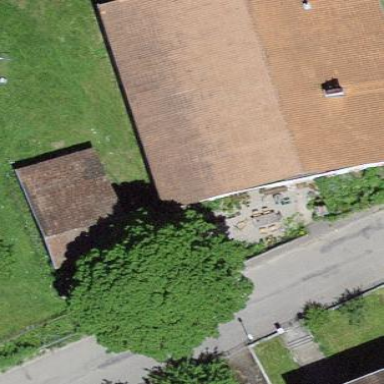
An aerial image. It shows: Farm building.